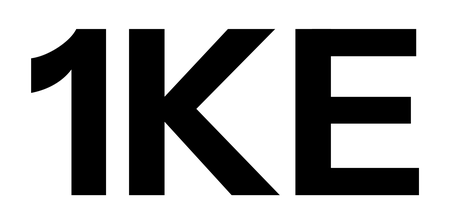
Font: InstrumentSans_Bold